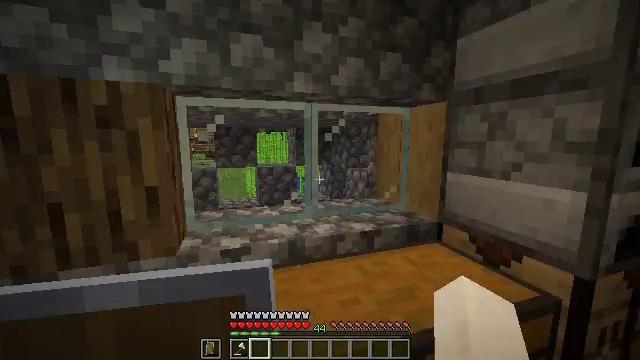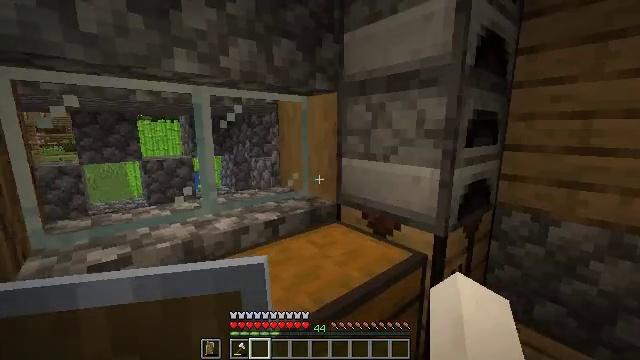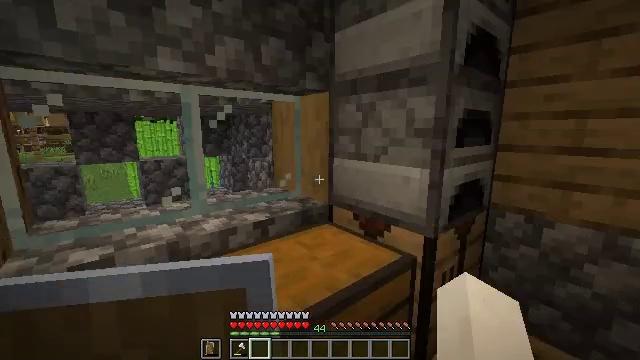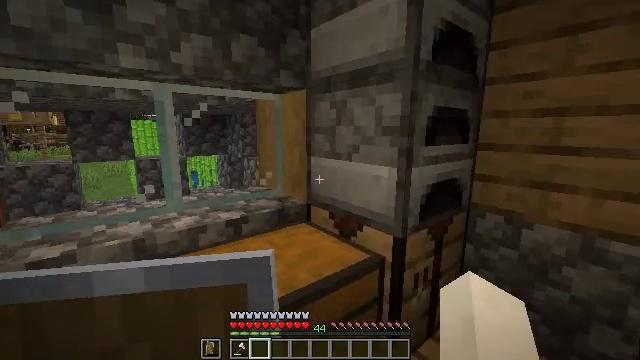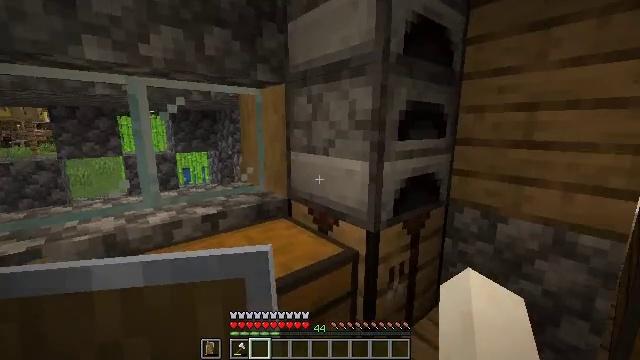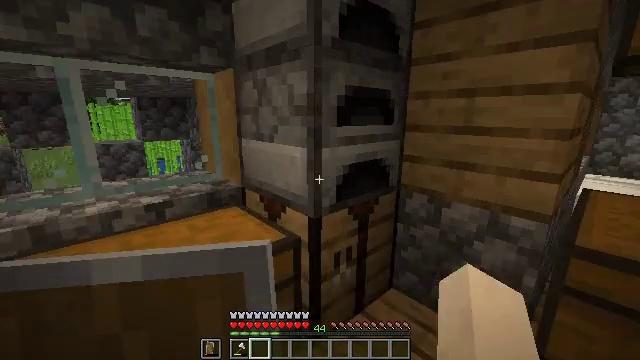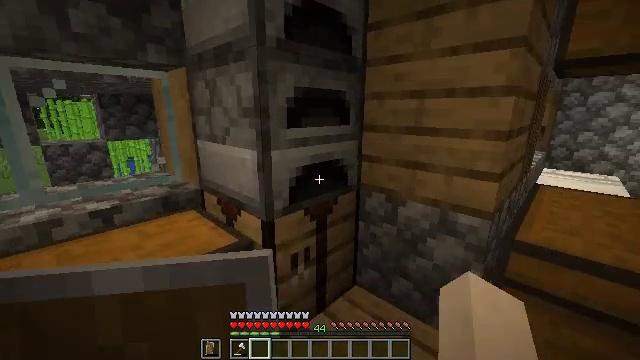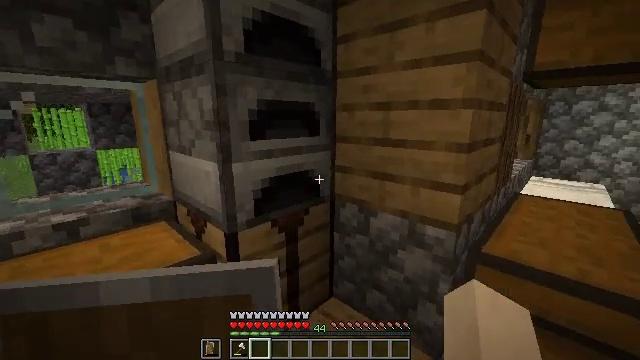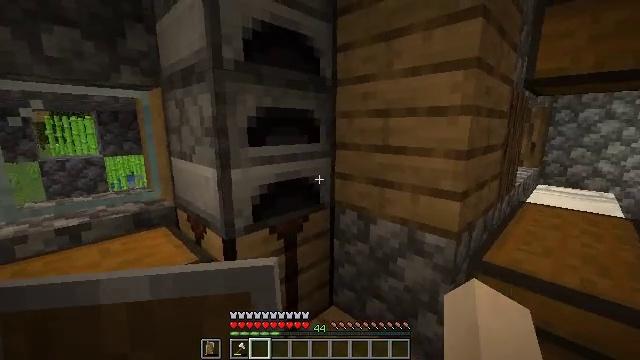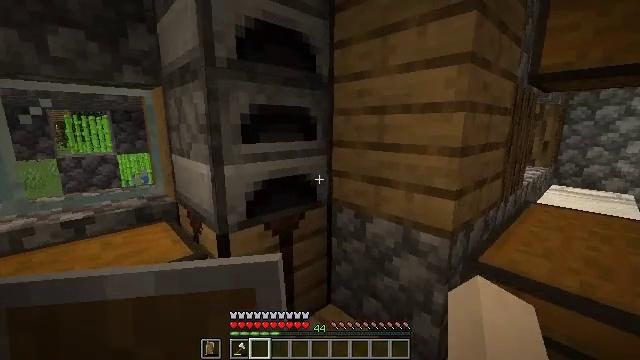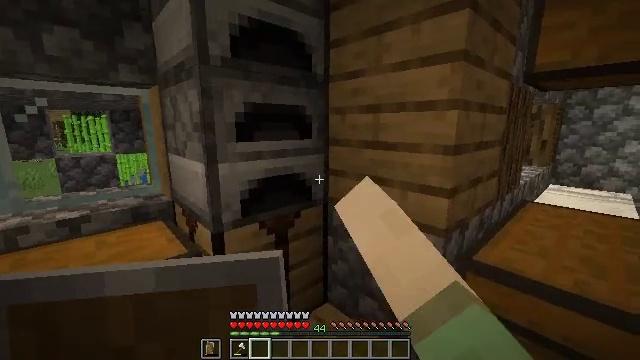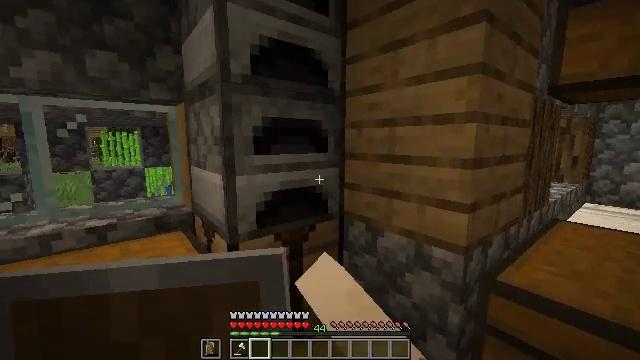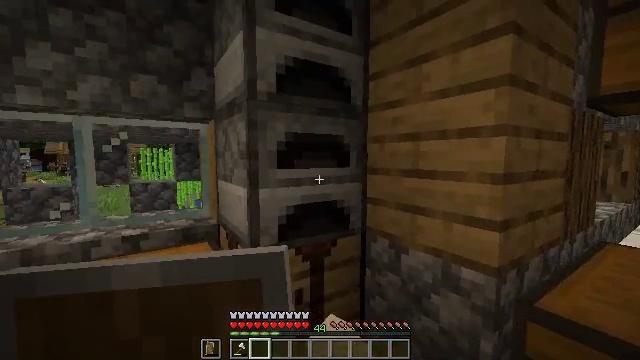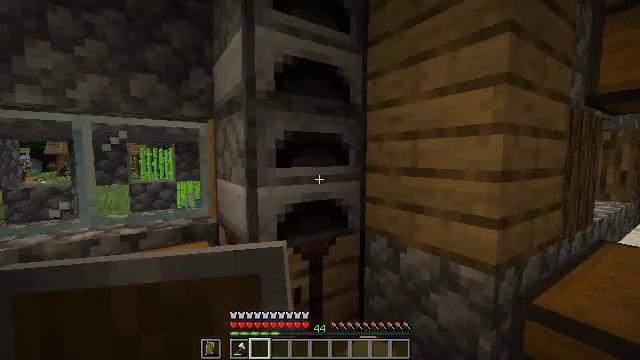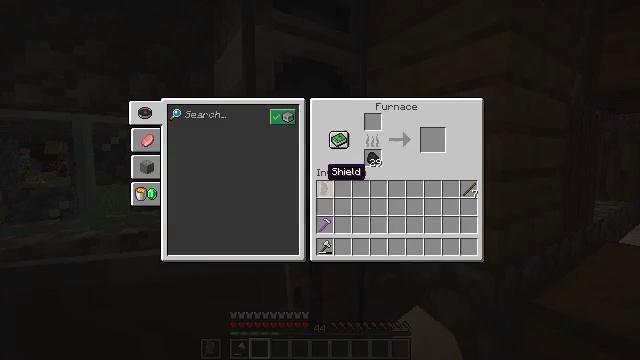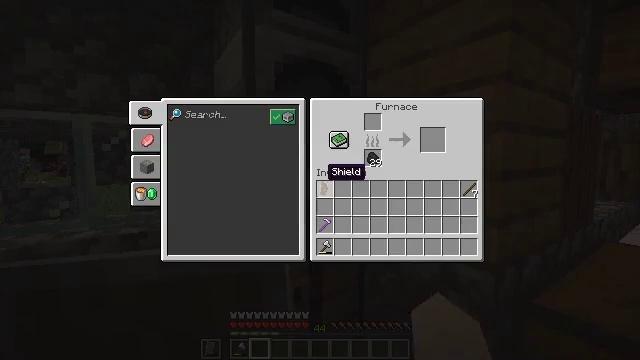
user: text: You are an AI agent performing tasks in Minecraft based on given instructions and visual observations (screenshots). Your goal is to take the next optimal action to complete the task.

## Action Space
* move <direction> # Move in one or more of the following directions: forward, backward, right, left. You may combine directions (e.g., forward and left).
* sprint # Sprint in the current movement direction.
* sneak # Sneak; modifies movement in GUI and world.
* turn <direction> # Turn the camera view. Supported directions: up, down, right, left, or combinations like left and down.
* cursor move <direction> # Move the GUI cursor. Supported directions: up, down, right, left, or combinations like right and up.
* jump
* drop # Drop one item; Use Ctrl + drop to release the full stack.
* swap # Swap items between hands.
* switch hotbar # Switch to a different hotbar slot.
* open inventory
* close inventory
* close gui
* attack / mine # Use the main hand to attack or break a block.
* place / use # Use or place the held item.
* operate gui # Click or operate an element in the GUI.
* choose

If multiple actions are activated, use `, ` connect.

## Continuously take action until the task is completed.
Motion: motion action
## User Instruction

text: Harvest a pumpkin from the field.
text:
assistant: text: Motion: move right, turn right and down
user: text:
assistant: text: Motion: move right
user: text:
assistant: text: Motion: move right, turn left
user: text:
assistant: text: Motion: move right
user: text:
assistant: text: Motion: move right, turn right and down
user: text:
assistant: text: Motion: move right, turn right
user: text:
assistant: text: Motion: move right, turn up
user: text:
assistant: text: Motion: turn left and up
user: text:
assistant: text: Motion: turn left, use / place
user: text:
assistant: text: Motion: use / place
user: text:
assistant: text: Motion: turn left and up, use / place
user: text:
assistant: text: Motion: turn left and up
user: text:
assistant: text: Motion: no_op
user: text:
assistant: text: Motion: open gui
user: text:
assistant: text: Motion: no_op
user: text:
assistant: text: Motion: no_op
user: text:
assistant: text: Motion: no_op
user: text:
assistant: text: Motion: no_op
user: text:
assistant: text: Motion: no_op
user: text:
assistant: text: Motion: no_op
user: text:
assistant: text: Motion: turn left and up, close gui
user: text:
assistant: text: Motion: turn up, open inventory
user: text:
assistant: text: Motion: turn left and up
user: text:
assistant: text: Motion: no_op
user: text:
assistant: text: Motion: turn up
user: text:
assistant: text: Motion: use / place
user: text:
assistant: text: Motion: use / place
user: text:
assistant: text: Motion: use / place
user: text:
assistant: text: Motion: use / place
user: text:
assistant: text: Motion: no_op